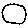
Label: circle